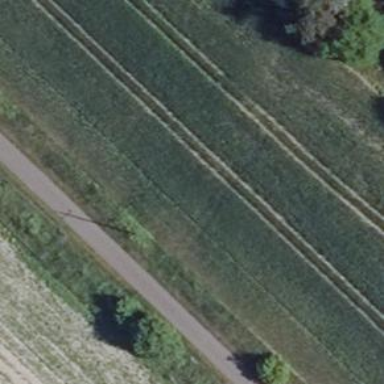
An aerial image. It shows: Minor power line with 3 cables.